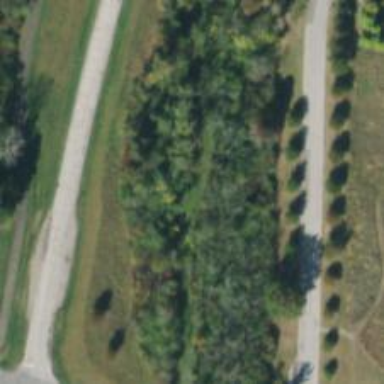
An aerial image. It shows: Asphalt bridleway.